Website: apple
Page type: customer-info-address
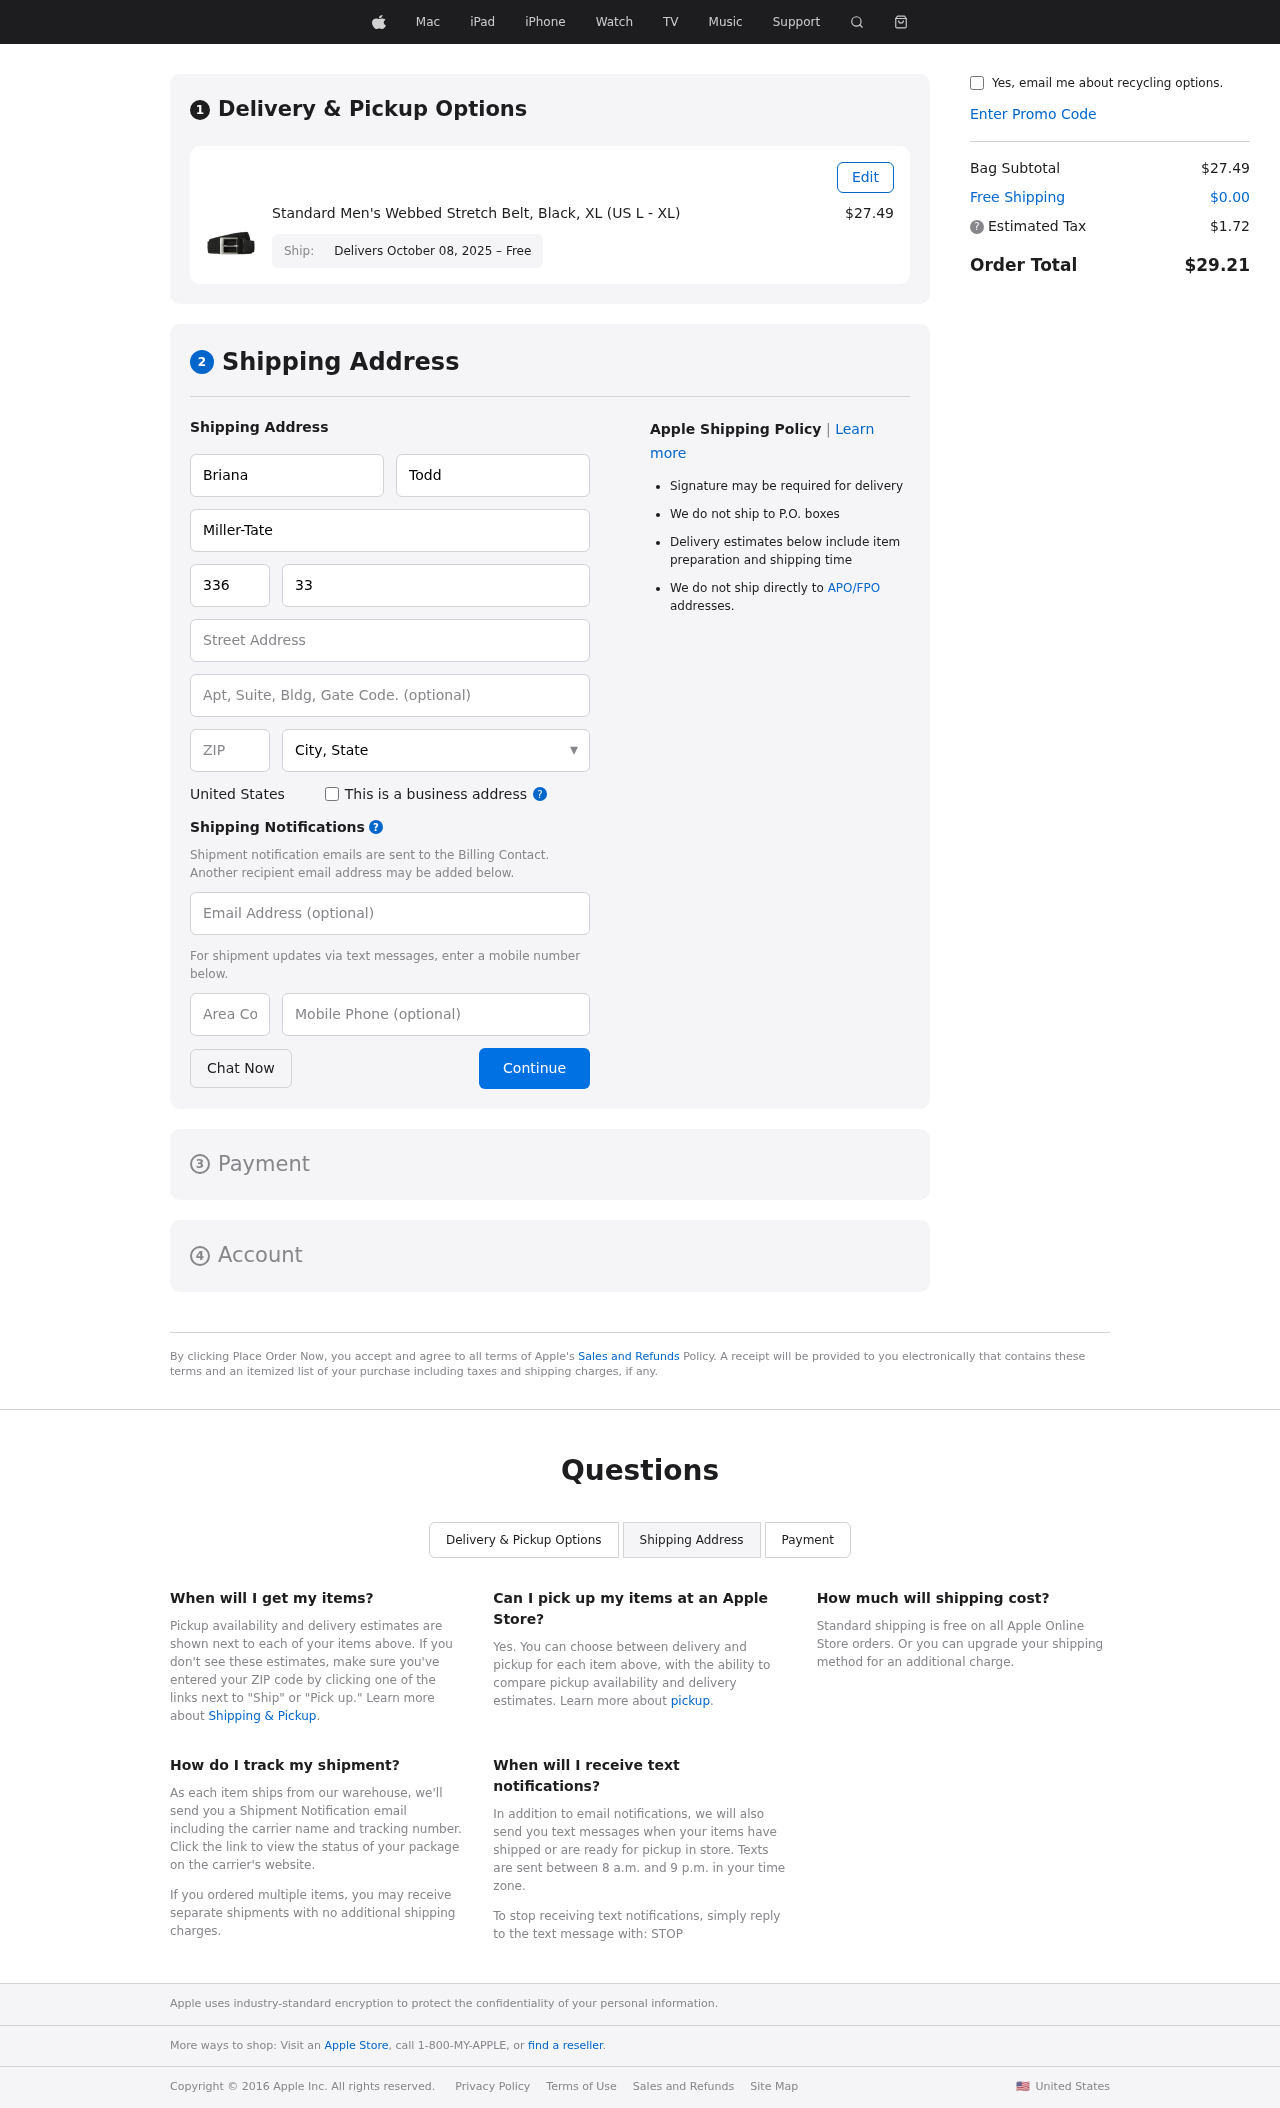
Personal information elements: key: PII_CITY_STATE
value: East Monica, GU
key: PII_COMPANY
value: Miller-Tate
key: PII_COUNTRY
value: United States
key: PII_EMAIL
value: briana_todd@gmail.com
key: PII_FIRSTNAME
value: Briana
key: PII_LASTNAME
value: Todd
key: PII_PHONE
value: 3366231243
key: PII_PHONE_AREA
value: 336
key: PII_POSTCODE
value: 35480
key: PII_STREET
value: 756 Stacey Burg Apt. 811
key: PII_STREET2
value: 1302 David Turnpike Suite 899
Product elements: key: PRODUCT1_NAME
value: Standard Men's Webbed Stretch Belt, Black, XL (US L - XL)
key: PRODUCT1_PRICE
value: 27.49
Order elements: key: ORDER_DELIVERY_DATE
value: Delivers October 08, 2025 – Free
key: ORDER_SUBTOTAL
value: $27.49
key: ORDER_SHIPPING_COST
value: $0.00
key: ORDER_TAX
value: $1.72
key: ORDER_TOTAL
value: $29.21